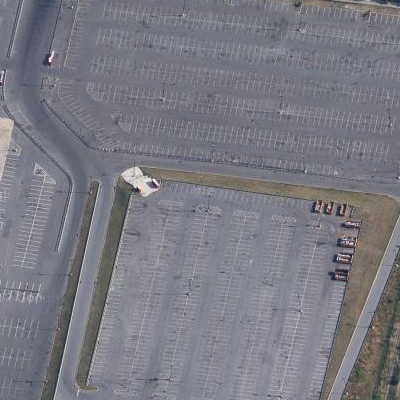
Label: Parking